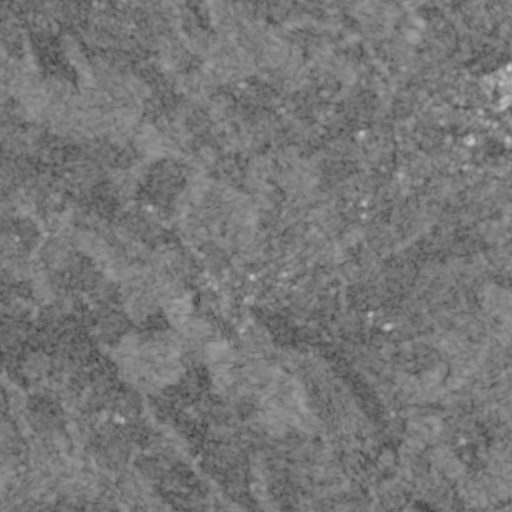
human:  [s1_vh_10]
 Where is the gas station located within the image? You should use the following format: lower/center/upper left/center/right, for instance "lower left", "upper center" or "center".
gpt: The gas station is located in the upper right of the image.
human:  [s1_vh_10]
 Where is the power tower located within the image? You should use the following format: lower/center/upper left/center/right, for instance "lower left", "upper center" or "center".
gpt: There is no power tower in the image.

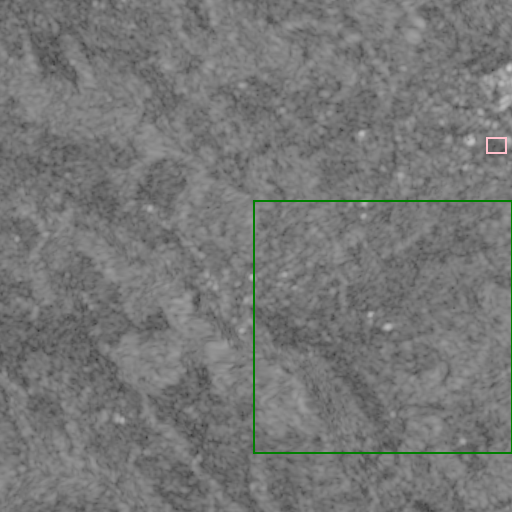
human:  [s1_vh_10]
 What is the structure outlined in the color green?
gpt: The structure outlined in green is a crop field.
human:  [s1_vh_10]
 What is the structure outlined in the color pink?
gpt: The structure outlined in pink is a park.
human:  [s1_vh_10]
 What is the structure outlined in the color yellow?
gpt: There is no yellow outline.